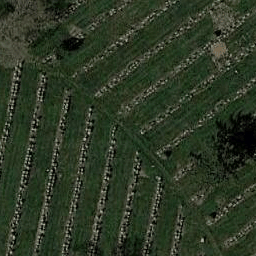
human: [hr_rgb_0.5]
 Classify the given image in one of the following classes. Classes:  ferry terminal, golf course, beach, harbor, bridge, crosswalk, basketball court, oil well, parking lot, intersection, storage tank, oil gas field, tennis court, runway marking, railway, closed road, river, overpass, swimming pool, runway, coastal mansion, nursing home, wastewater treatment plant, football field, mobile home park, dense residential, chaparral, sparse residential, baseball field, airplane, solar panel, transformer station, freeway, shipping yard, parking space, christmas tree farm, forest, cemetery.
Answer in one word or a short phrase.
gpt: cemetery